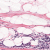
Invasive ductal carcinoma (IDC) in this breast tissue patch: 1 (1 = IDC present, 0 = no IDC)